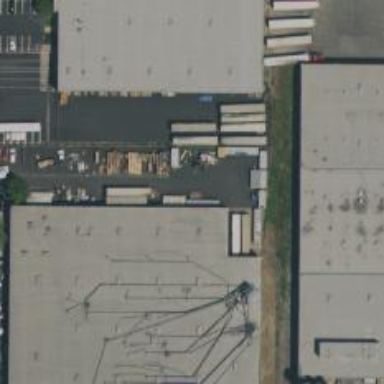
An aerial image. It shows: Warehouse building.